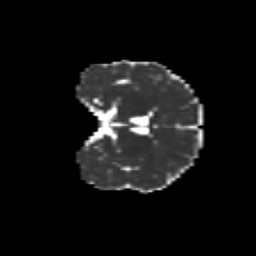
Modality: MD
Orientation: coronal
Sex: male
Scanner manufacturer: siemens
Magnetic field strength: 3 T
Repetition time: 5 s
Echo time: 0.071 s